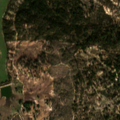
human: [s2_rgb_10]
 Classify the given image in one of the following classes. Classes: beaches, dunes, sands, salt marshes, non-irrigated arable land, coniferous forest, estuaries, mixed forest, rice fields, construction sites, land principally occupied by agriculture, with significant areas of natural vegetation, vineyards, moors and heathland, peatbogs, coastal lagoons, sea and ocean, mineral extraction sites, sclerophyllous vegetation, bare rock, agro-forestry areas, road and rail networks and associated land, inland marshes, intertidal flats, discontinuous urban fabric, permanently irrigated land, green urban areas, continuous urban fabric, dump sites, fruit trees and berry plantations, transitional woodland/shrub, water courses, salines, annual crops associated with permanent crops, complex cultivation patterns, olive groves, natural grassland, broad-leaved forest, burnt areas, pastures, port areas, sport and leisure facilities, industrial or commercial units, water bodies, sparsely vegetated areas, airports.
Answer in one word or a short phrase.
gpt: pastures, agro-forestry areas, coniferous forest, mixed forest, transitional woodland/shrub